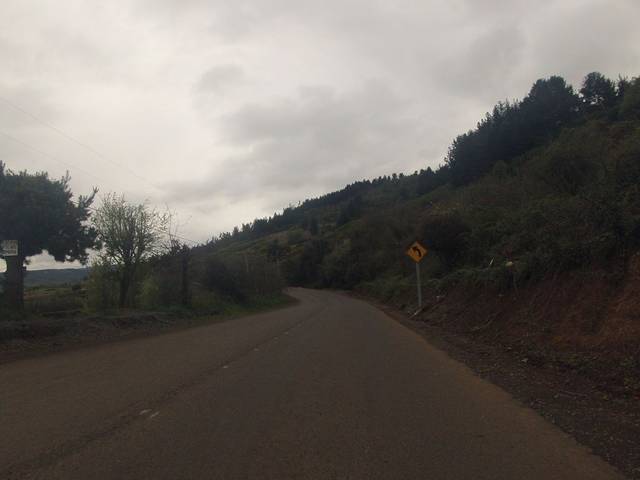
Region: Chile
Coordinates: -38.72, -72.599